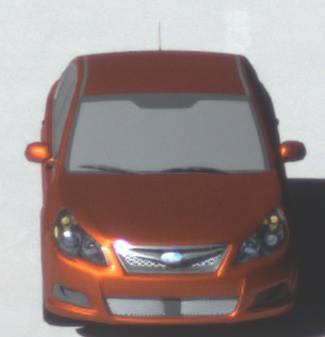
Make: Subaru
Model: Legacy 2.0R
Detailed model: Legacy (IV) Limousine
Model produced from: 2007/09
Model produced until: 2008/10
Doors: 4
Color: orange
Road condition: dry road
Daytime: morning or afternoon
Contrast: high contrast